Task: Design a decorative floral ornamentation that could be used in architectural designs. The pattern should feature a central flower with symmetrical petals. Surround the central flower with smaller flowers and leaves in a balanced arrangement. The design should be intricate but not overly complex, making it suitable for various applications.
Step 1347:
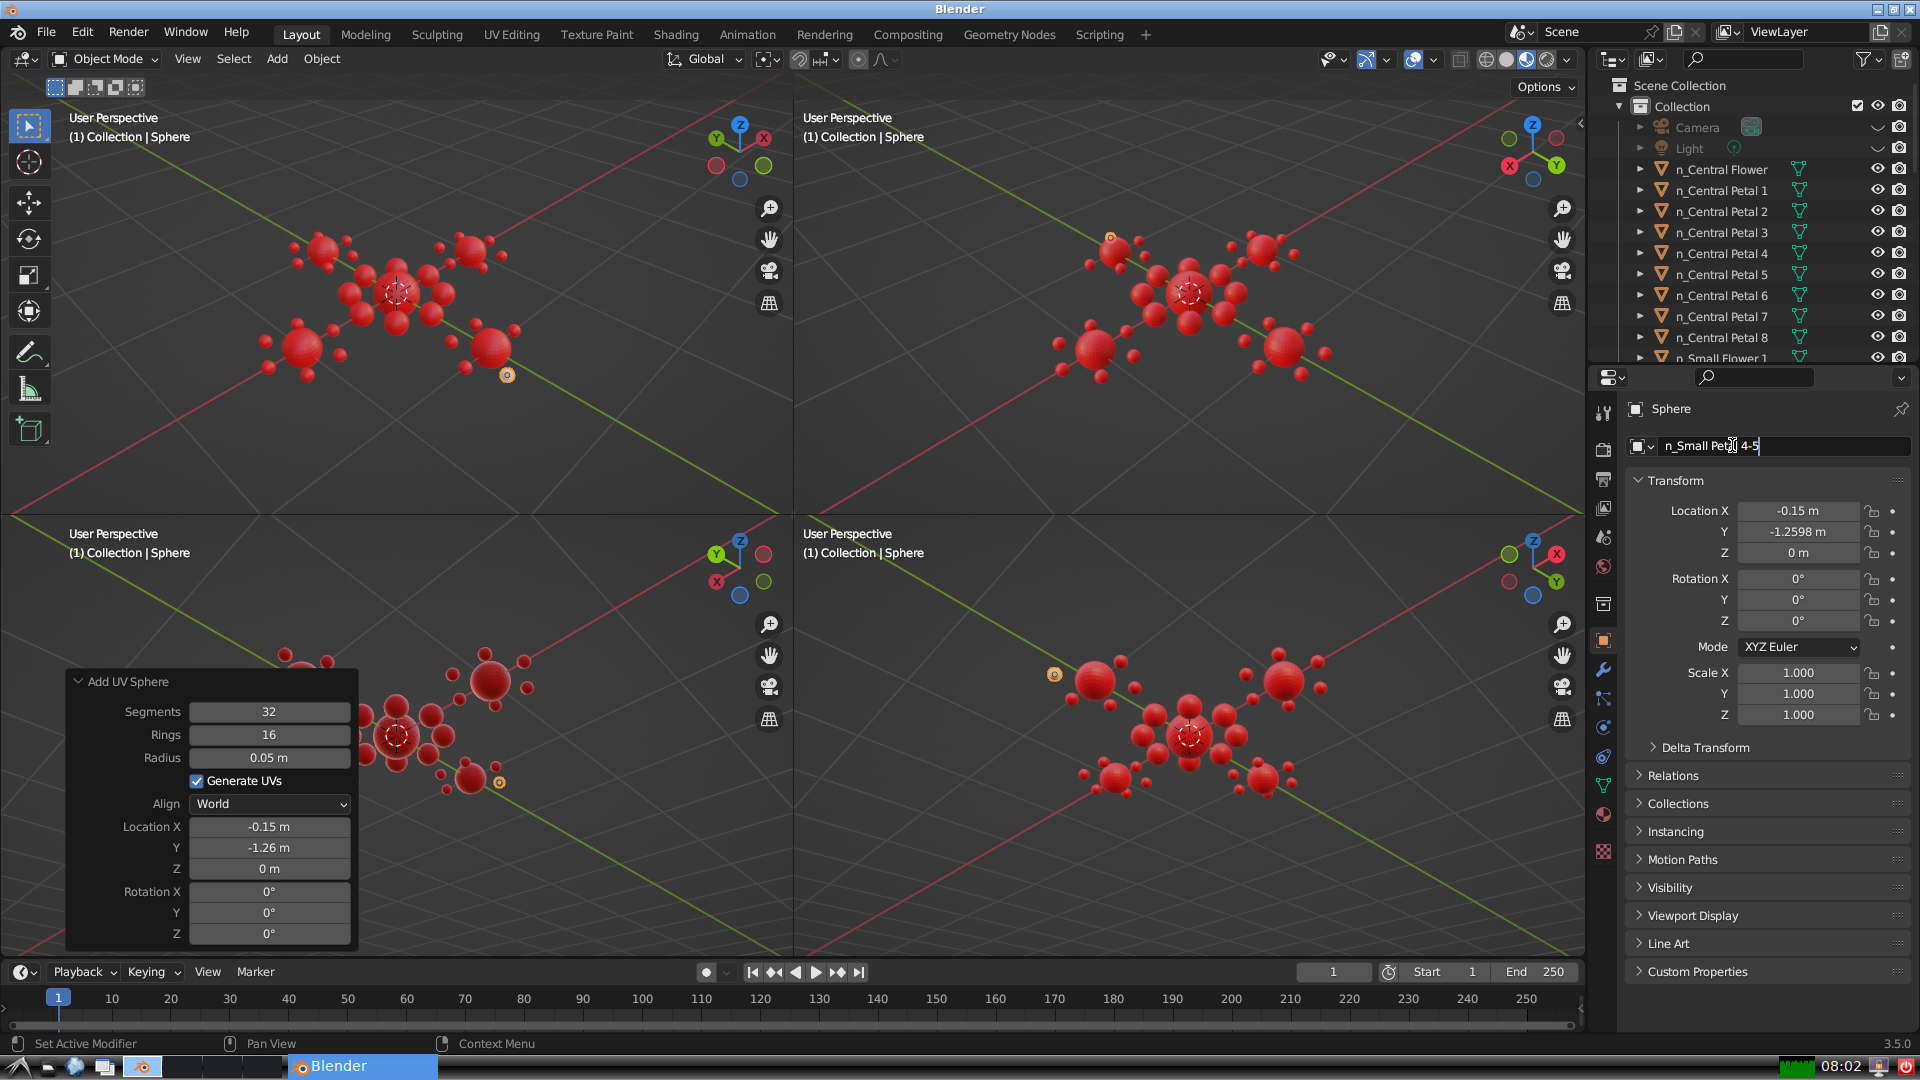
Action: {"key_press": ['Return']}